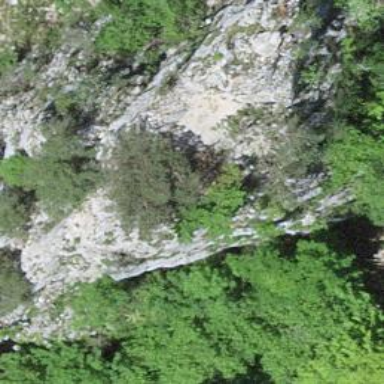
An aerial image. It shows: Cliff in nature.